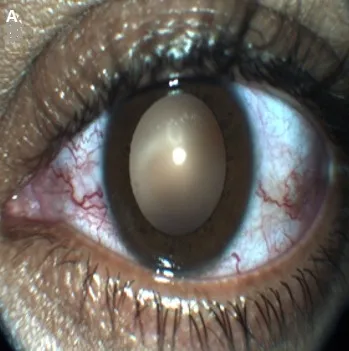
Left eye photography.
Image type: medical_photograph (other_medical_photograph)